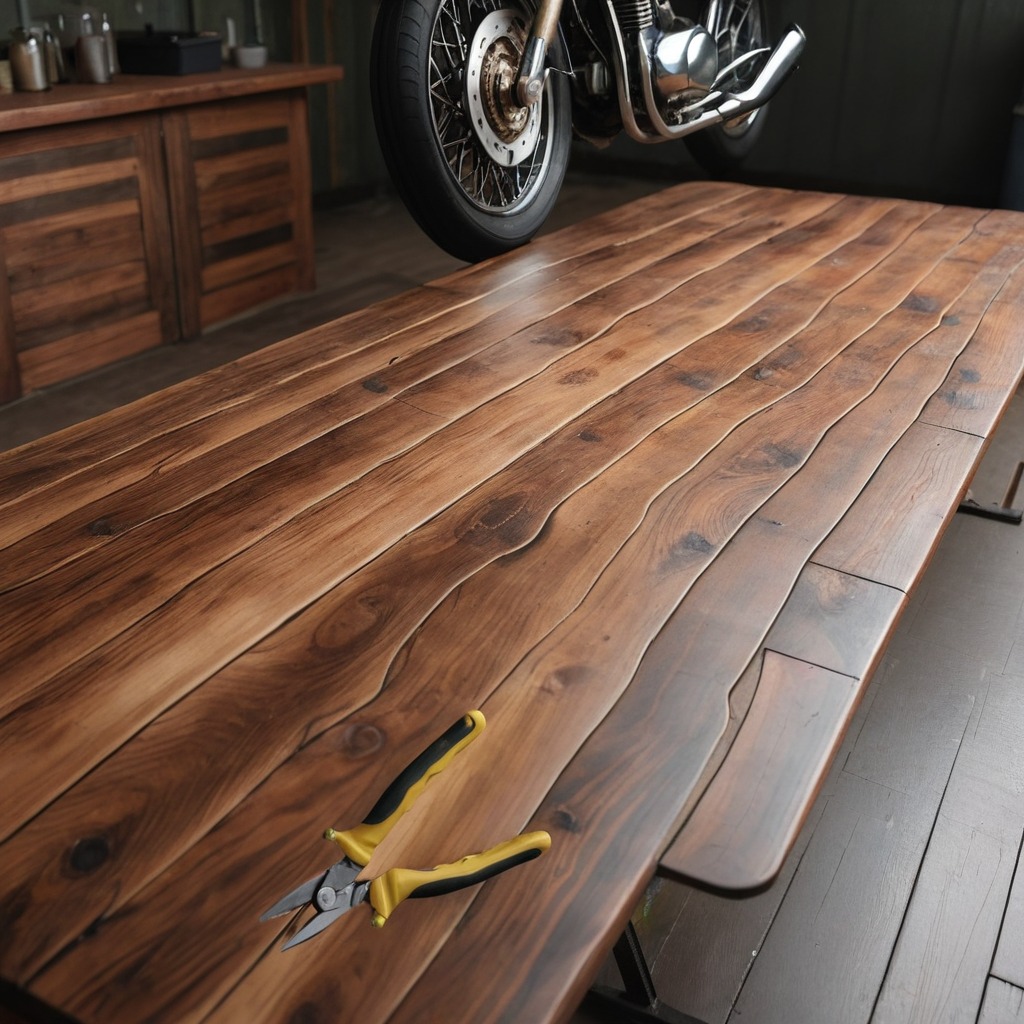
A plier is lying on the oil-spilled wooden table in a vintage motorcycle garage.